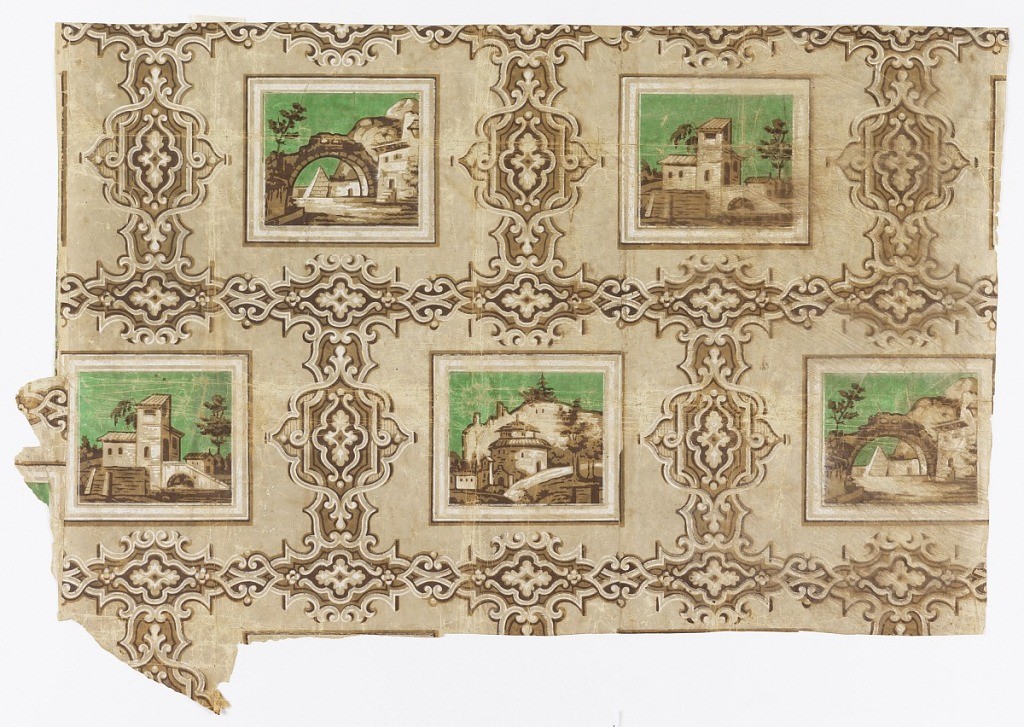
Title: Sidewall
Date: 1855–65
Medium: Block-printed paper
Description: a) is a small fragment; b) gives one and one-half widths of drop-repeating design; three different enframed architectural scenes of Italianate character, with green sky, against plain ground divided into larger rectangles by bands of scrolled framework. Printed in browns, white and green on neutral light brown ground.